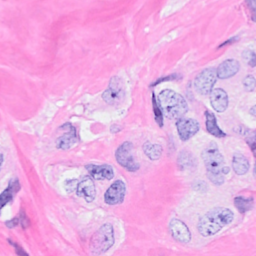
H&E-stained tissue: Breast